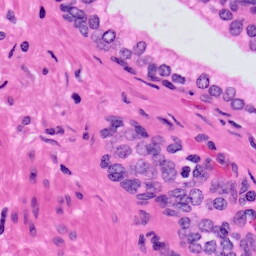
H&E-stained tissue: Prostate